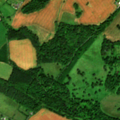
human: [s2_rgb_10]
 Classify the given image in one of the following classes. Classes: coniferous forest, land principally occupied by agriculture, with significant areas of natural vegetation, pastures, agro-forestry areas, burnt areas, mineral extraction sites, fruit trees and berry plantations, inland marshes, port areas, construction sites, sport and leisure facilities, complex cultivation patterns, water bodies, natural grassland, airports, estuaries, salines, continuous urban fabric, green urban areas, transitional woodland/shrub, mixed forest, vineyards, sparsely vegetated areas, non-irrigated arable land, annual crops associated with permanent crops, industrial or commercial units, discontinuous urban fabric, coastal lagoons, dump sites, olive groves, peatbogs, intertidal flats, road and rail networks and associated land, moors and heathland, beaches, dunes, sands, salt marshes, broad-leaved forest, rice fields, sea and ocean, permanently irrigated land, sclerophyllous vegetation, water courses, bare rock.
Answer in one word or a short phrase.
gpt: non-irrigated arable land, pastures, land principally occupied by agriculture, with significant areas of natural vegetation, broad-leaved forest